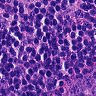
Metastatic tissue present: no